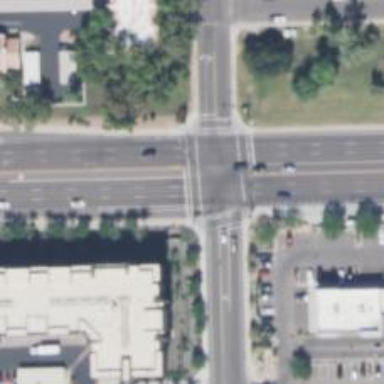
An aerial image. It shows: Crossing that is both unmarked and marked on the road.